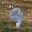
Label: 9